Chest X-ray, PA view. Patient: 24 years old, sex M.
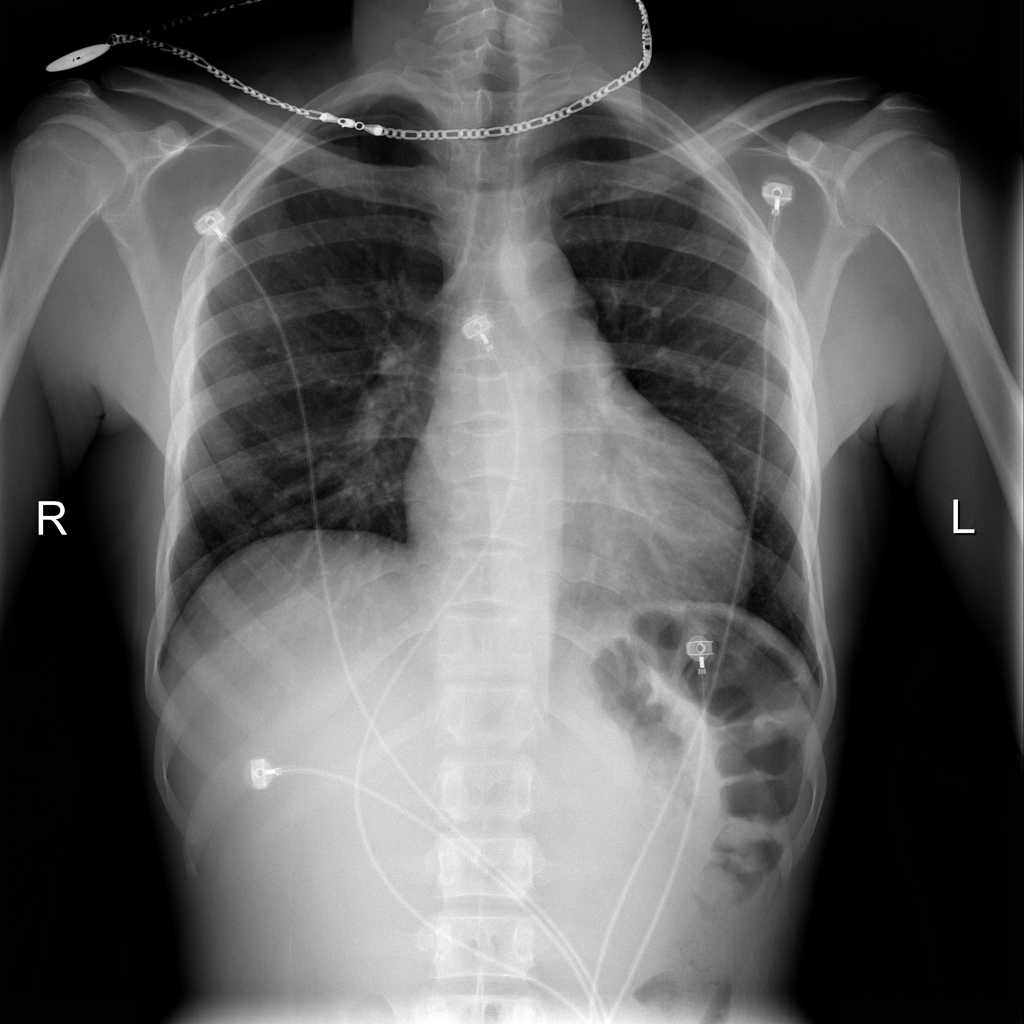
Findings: No Finding